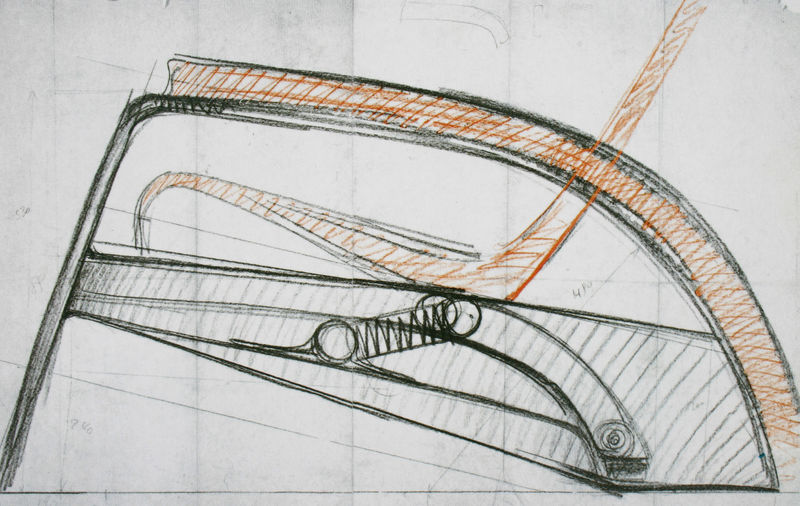
Titel: Stuhl, Entwurfszeichnung
Künstler: Jean Prouvé
Schlagwörter: feder, grün, fenster, holz, schwarz, skizze, stuhl, zeichnung, rot, möbel, rückenlehne, armlehne, bogen, studie, grafik, graphik, linien, ziffern, metall, schraffur, beschriftung, entwurf, konstruktion, sitzfläche, draht, auflage, gelenk, schraube, beweglich, gafik, vozeichnung